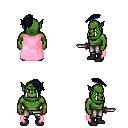
a pixel art fantasy rpg character, male body template, orc, green skin, pink cape, metal pants, raven long mohawk hairstyle, black shoes, dagger, four views (front, back, left, right), 2x2 character sprite sheet, small pixel art, hard edges, no anti-aliasing